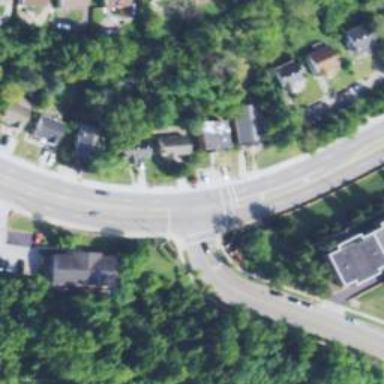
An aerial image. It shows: Secondary road with sidewalk on the left.